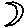
Label: moon